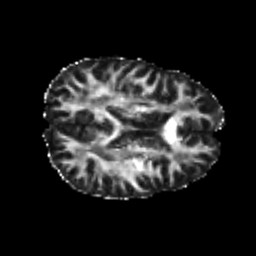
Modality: FA
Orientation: axial
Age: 25
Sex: male
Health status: healthy
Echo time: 0.074 s